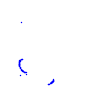
Particle: kaon